Interaction volume radius: 5 \u00c5
Interaction volume height: 40 \u00c5
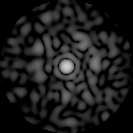
Disorder parameter: 0.8254